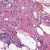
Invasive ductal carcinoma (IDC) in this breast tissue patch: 1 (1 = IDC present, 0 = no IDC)